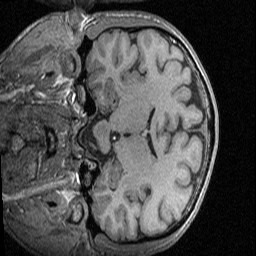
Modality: T1w
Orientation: coronal
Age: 49
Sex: male